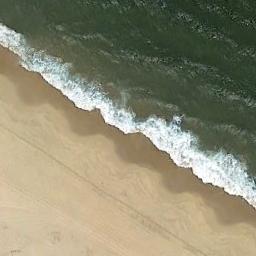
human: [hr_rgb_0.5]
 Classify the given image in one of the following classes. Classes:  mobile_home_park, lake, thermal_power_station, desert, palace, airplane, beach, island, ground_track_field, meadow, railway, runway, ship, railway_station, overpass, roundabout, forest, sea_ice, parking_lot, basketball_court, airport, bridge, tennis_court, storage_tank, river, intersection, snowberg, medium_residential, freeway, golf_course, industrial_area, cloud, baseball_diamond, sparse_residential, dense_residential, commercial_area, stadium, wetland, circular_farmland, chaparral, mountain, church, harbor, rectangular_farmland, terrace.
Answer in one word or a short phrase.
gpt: beach